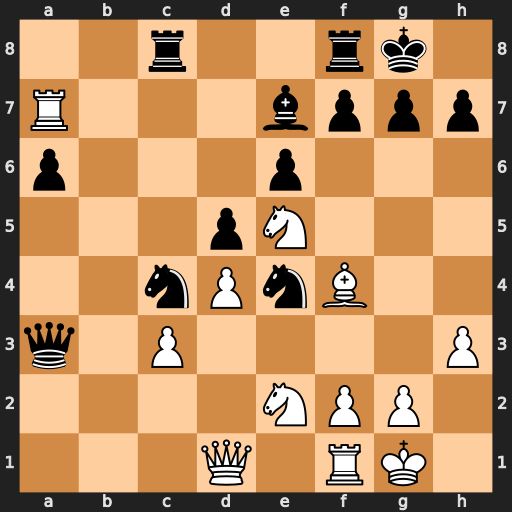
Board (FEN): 2r2rk1/R3bppp/p3p3/3pN3/2nPnB2/q1P4P/4NPP1/3Q1RK1
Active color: w
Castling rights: -
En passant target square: -
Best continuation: Bc1 Qd6 Rd7